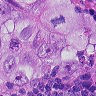
Metastatic tissue present: yes